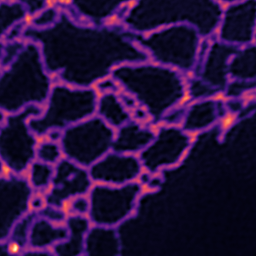
Label: Super-resolution ER image